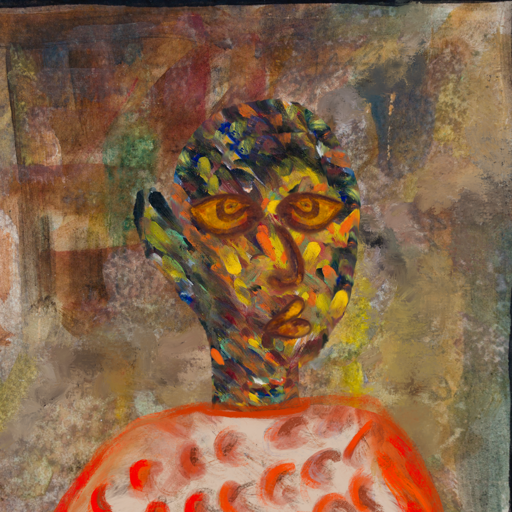
Background: Mosgoul, Head And Neck Side: An_Impression, Face Side: Comrade, Bust: Rupkatha, Hair Side: Blank, Head Accessory: Blank, Second Necklace: Blank, Necklace: Blank, Baby: Blank